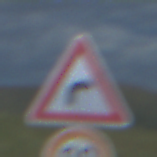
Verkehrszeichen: KurveRechts
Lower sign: Geschwindigkeit80
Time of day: Night
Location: Outdoor (Nature)
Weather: PartlyCloudy
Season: NotSpecified
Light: Natural